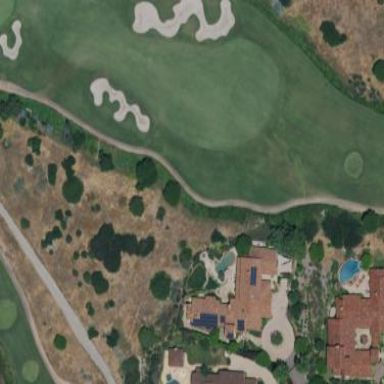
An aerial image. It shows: Area with grass used as rough in golf course.